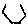
Label: hexagon